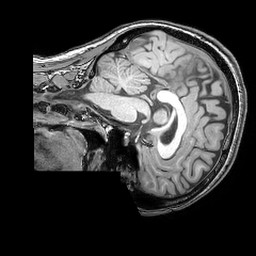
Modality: T1w
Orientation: sagittal
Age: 27
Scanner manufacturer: philips
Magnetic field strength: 3 T
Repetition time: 0.007 s
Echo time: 0.003501 s